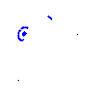
Particle: pion